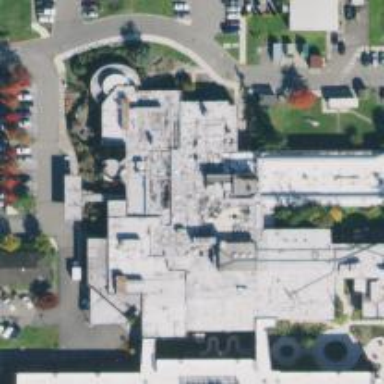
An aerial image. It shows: Hospital providing healthcare services.